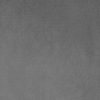
Label: dusty